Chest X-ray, PA view. Patient: 36 years old, sex M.
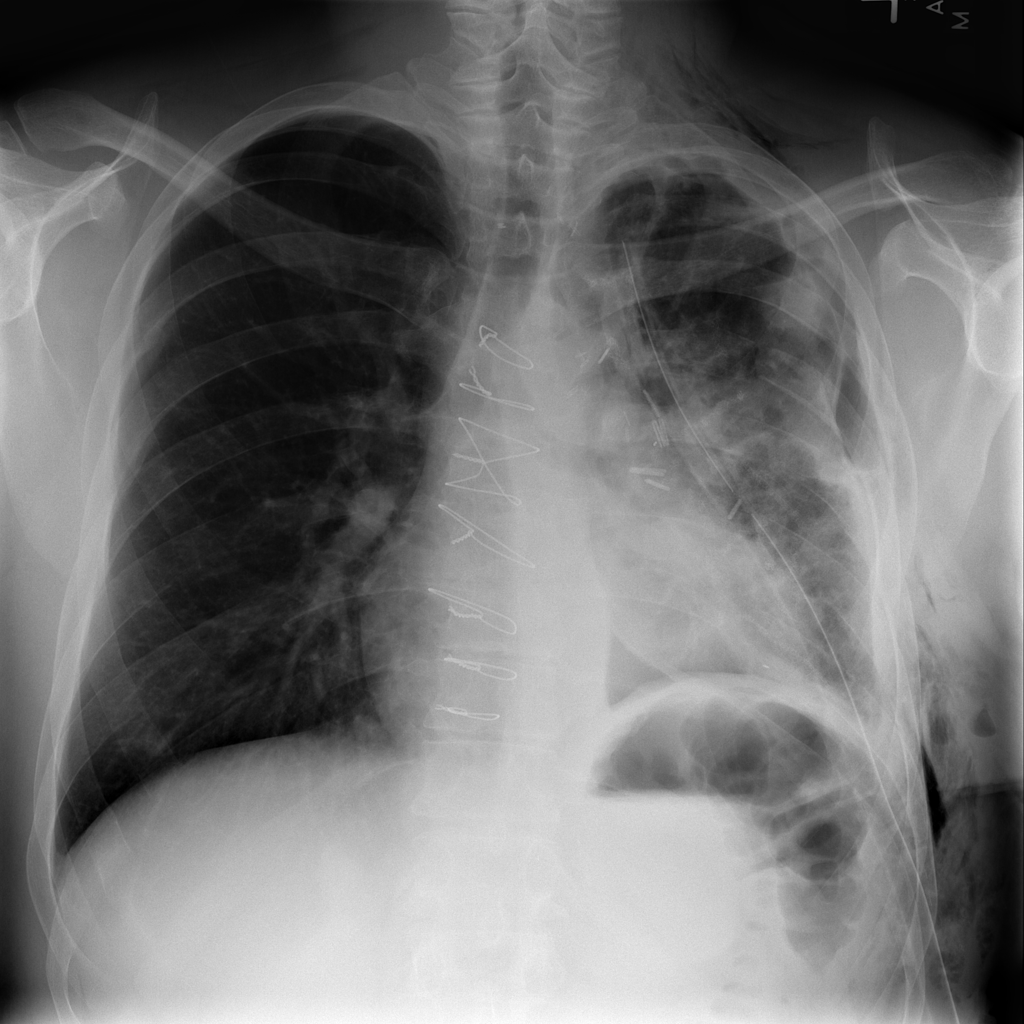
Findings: No Finding